Field crop: maize
Growth stage: 2
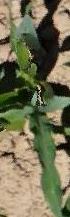
Species: maize